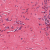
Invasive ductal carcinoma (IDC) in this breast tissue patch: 0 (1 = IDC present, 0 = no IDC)